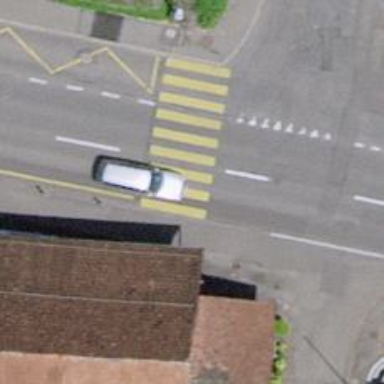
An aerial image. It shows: Marked crossing with zebra stripes on the road.